Question: I need some help positioning two nav elements (2 and 3) in a subheader (1). Please, refer to the mockup.

I am really only concerned with positioning here. I want to position the daysNav (2) on the left, and opposite it, the paginationNav (3) on the right. It would also be cool if I didn't have to define a fixed height for the subheader both elements are in; instead, it'd expand and collapse automatically based on the largest height size of either element.
Thanks!
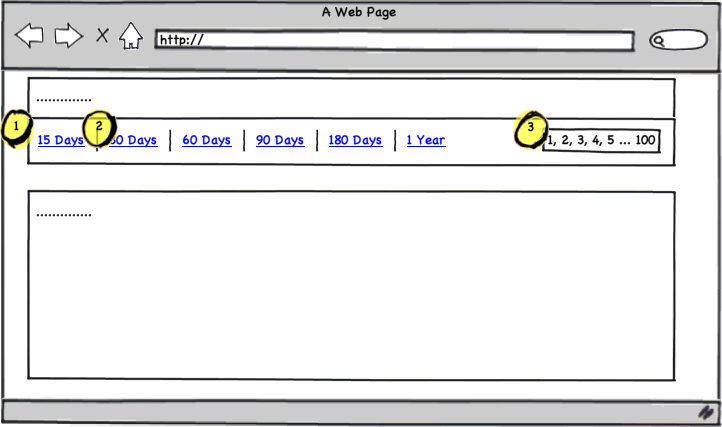
Answer: '''
#subhead {overflow:hidden;}
.days-nav {float:left;}
.pagination-nav {float:right;}
<div id="subhead">
<div class="days-nav">
....
</div>
<div class="pagination-nav">
....
</div>
</div>
'''